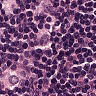
Metastatic tissue present: yes